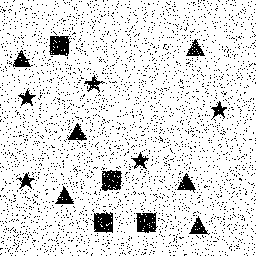
Squares: 4
Triangles: 6
Stars: 5
Total shapes: 15